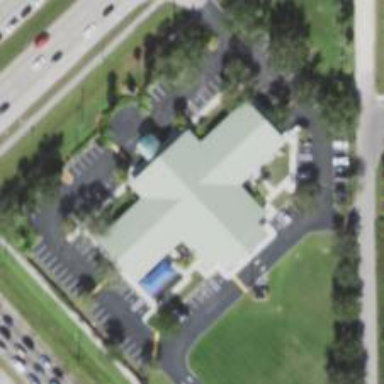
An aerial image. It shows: Hospital providing healthcare services.